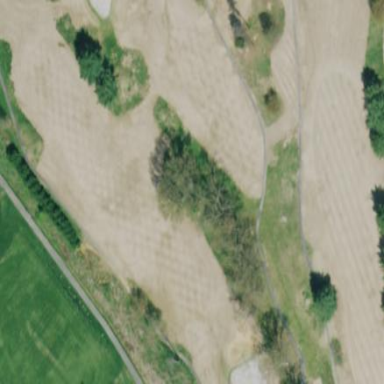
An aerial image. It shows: Grassy area designated as golf fairway.